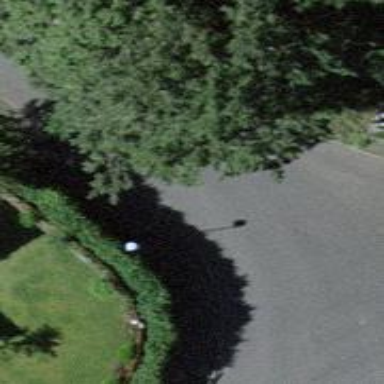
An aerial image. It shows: Sidewalk along the footway.